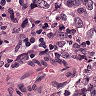
Metastatic tissue present: yes